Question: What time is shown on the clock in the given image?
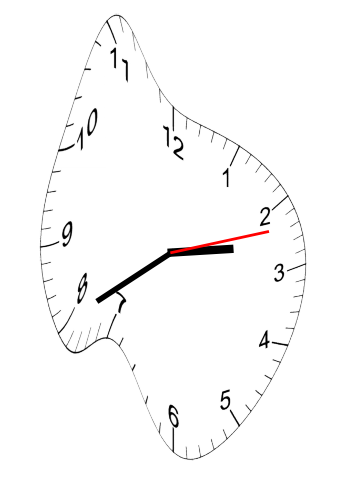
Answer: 02:40:12